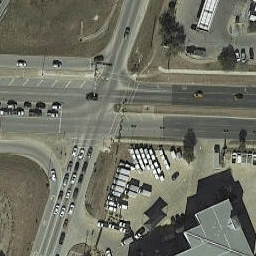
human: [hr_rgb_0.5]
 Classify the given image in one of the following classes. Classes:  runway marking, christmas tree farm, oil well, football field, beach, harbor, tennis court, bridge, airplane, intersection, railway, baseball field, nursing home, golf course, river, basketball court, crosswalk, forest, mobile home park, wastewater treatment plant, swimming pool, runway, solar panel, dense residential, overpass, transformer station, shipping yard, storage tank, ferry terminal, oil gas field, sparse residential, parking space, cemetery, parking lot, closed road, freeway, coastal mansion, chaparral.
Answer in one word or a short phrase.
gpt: intersection